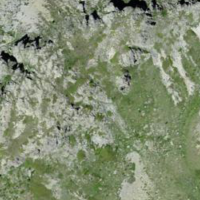
EUNIS habitat code: 31
Species observed at this site:
Huperzia selago